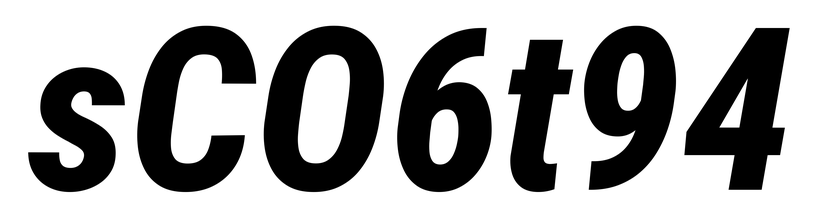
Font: Roboto-Italic_Condensed_ExtraBold_Italic